Brain MRI, t2w sequence, axial 2D slice.
Patient: age 18, sex F, weight 90 kg, height 1.9 m
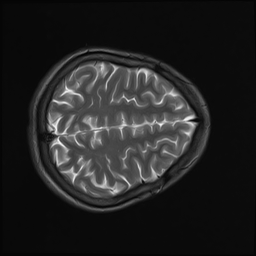